Interaction volume radius: 5 \u00c5
Interaction volume height: 10 \u00c5
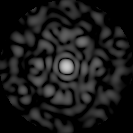
Disorder parameter: 0.8431